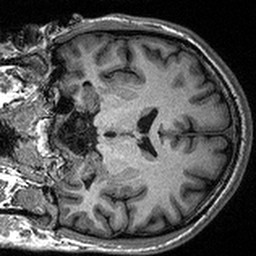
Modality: T1w
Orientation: coronal
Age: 20
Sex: male